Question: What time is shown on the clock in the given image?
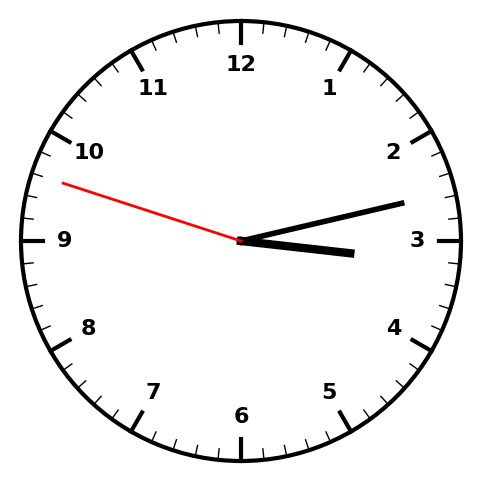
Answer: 03:12:48